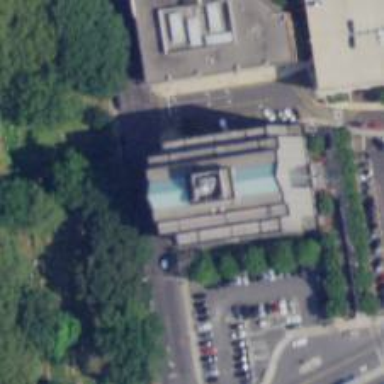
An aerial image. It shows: Government office.